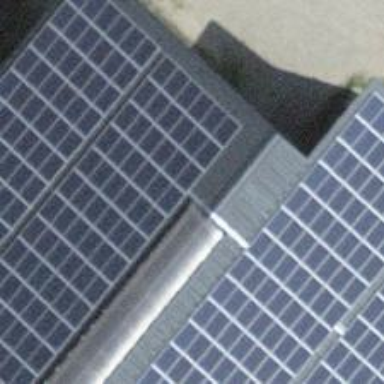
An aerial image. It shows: Solar power generator utilizing photovoltaic technology with solar photovoltaic panels.